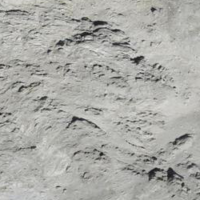
EUNIS habitat code: 48
Species observed at this site:
Saxifraga oppositifolia